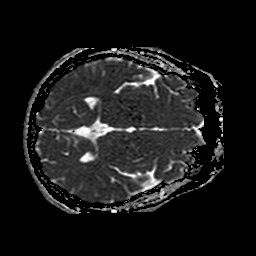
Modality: ADC
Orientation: axial
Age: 56
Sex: female
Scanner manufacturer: philips
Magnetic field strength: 1.5 T
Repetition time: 3.501 s
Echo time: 0.09255 s